Current action and preconditions to check: path_clear

Your task: For each precondition in the list above, predict whether it will hold at this action.

Consider the current scene as observed from the mobile robot's camera, and analyze the predicted future states of all dynamic agents (e.g., people, animals, vehicles, or any moving entities) within the NEXT SECOND.

IMPORTANT: Only answer "very likely" if you are absolutely certain—based on strong, clear evidence—that a dynamic agent will violate the precondition in the predicted future state. Do NOT answer "very likely" for unlikely, ambiguous, or low-probability risks.

Ask yourself for each precondition: Is there a high probability, with clear and convincing evidence, that the predicted future states of any dynamic agent will interfere with the predicted future state of the currently executing action within the NEXT SECOND, causing that precondition to fail?

Assess the risk level based on these predictions. Use "likely" or "very likely" if motions create a clear risk of interference.

Use "neutral" or "improbable" if agents are nearby but their predicted paths are clearly diverging or non-conflicting.

Failure Risk Categories: "very improbable", "improbable", "neutral", "likely", "very likely"

Answer Format: Output ONLY the probability_of_failure value from these categories: "very improbable", "improbable", "neutral", "likely", "very likely"

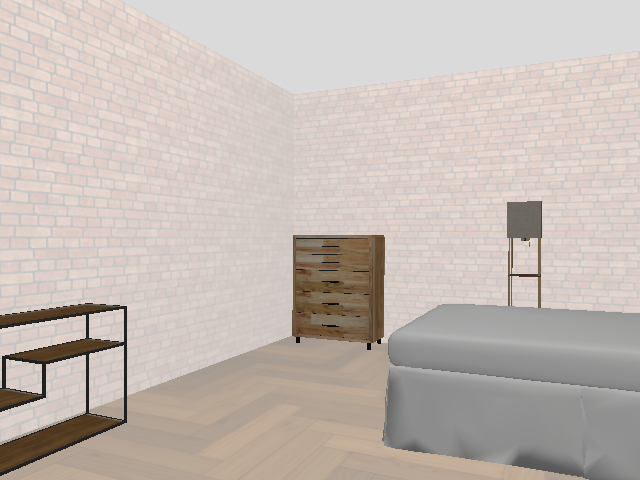

Answer: very improbable